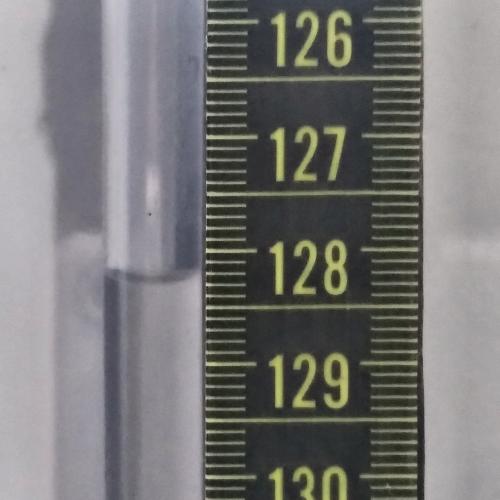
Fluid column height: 128.3 cm